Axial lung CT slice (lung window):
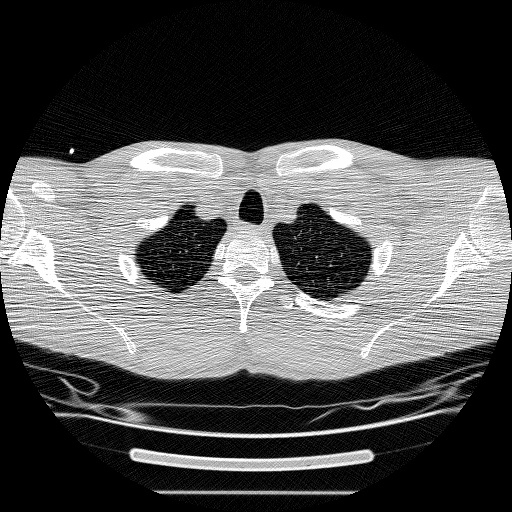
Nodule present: no